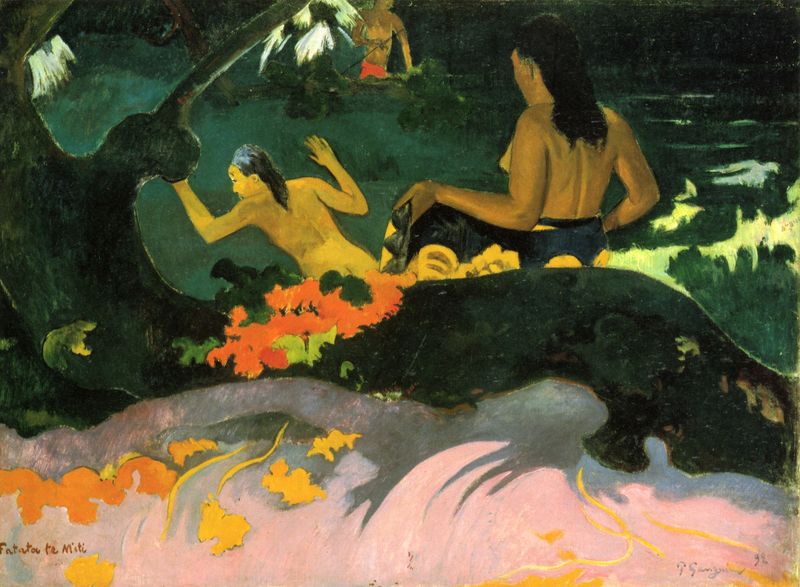
Titel: Am Meer (Fatata te Miti)
Künstler: Paul Gauguin
Standort: Washington (District of Columbia)
Institution: National Gallery of Art
Schlagwörter: akt, baum, blau, blätter, dunkel, feuer, gemälde, hand, mann, meer, nackt, schatten, wasser, weiß, baden, badende, fluss, frauen, gelb, grün, impressionismus, landschaft, menschen, mädchen, see, sitzen, ufer, blume, braun, brust, bunt, busen, femmes, frau, geste, grau, haar, hell, licht, ohr, orange, pastell, profil, rücken, schwarz, rot, tier, tuch, wiese, expressionismus, naive malerei, arm, arme, faru, mensch, stehen, bild, signatur, öl, ast, baumstamm, natur, gewässer, sonne, gewand, haare, blatt, pflanzen, halbansicht, rosa, wald, boot, deutschland, sprung, brüste, gischt, hintern, rückenansicht, schrift, welle, wellen, düster, ansicht, italien, fischer, moderne, datierung, abstrakt, fläche, modern, wasserfarbe, herbst, naiv, schaum, hands, women, black, dark, green, hair, painting, woman, yellow, zopf, inschrift, paul, vert, handtuch, flowers, lciht, pink, wiss, exotik, rousseau, flucht, gauguin, bad, nacktheit, schwarze haare, südsee, unterschrift, wurzel, kanu, schwimmen, form, asien, rennen, flora, jagd, sonnig, gestalten, rückansicht, halbprofil, gaugin, man, naked, nude, tree, reise, lake, nature, water, fauna, island, trees, jagt, speer, forest, river, baumrinde, femme, fleurs, dappled, graß, arbre, contraste, abdruck, volkskunst, wave, sunlight, gürn, angeln, spass, leaves, fille, karibik, back, paul gauguin, couleur, dschungel, indianer, tahiti, pond, couleurs, schwarzhaarig, towel, vague, fishing, gaugain, mer, pazifik, drap, rivière, fussball, fauve, baignade, gaughin, fauvisme, figren, spear, fatata te miti, swimming, nu, em, title, exotisme, undressing, natives, breats, balotelli, vahiné, nage, breen, naket, swiming, post-impresionnisme, fatana te miti, ivière, shwimmen, gaughan, tripical